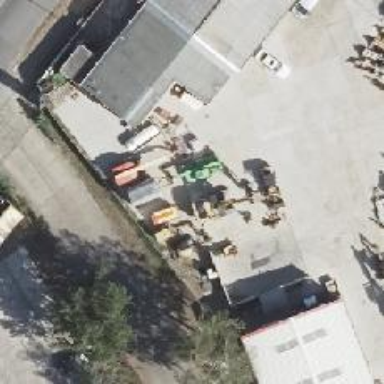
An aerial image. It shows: Car repair shop.